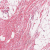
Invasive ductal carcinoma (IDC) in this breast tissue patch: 0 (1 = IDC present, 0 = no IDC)